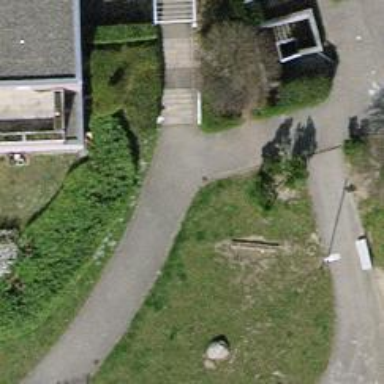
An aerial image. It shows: Pedestrian path with asphalt surface.